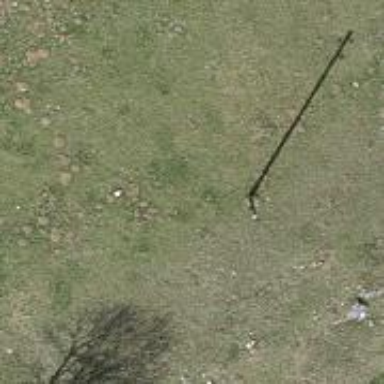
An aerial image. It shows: Power pole.